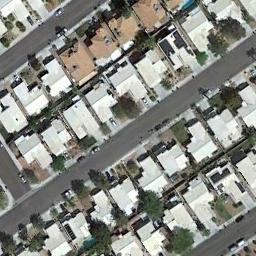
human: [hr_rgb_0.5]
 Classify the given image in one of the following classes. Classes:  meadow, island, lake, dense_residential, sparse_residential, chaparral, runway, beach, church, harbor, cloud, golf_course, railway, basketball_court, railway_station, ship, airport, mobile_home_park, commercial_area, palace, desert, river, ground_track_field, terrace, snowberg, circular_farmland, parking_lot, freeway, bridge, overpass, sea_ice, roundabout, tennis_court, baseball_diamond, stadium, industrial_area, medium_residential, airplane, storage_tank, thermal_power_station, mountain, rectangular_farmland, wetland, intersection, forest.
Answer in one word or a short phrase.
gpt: dense_residential